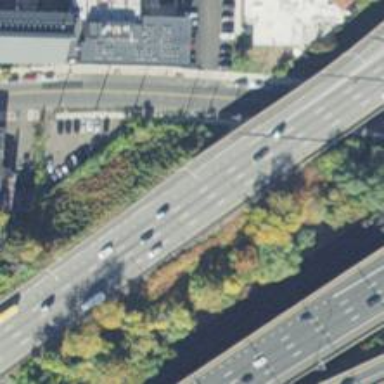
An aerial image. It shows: Motorway.